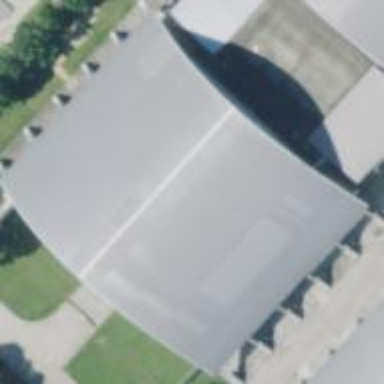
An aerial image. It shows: Museum housed in round hangar with grey building and silver roof.